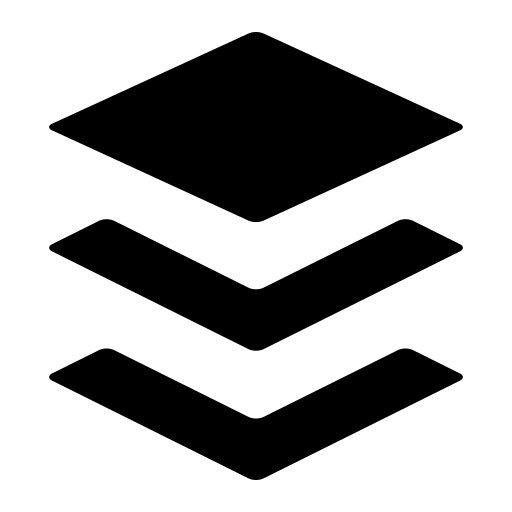
Tags: icon, FontAwesome, fa-icon, brand, buffer